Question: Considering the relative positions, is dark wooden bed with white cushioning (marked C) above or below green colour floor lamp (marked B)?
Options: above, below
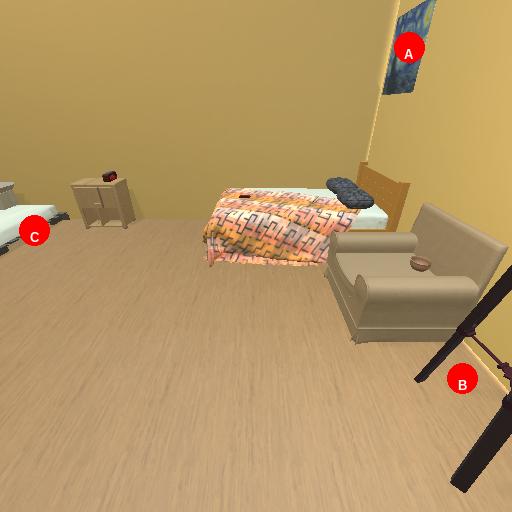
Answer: above